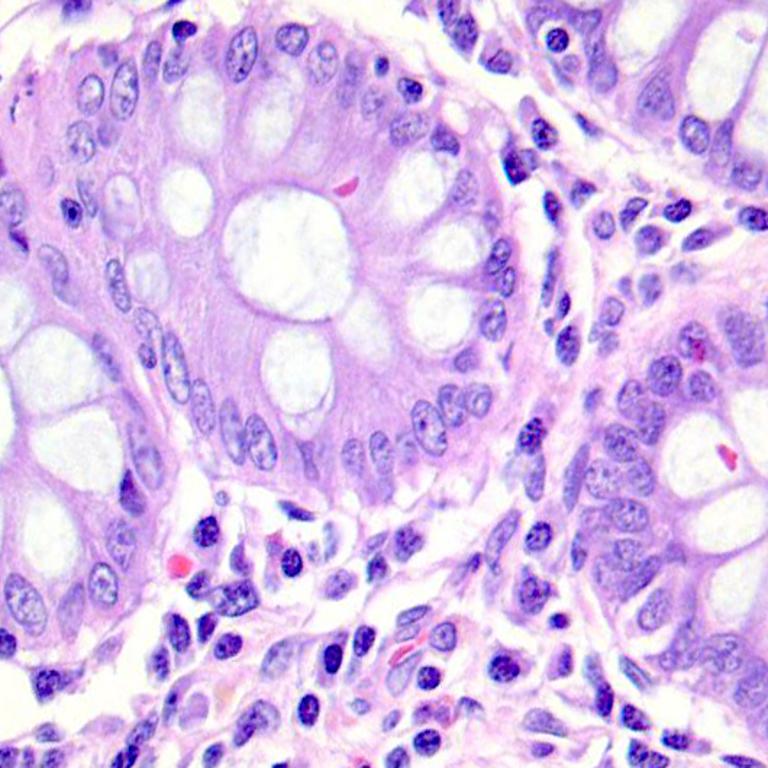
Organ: colon
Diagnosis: benign